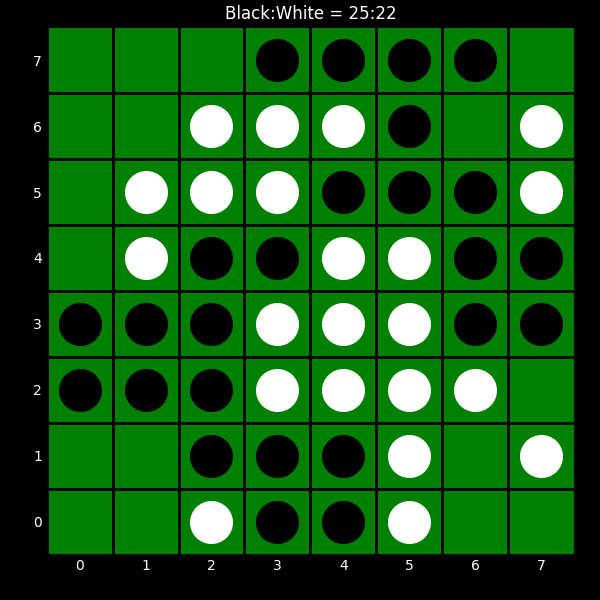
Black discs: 25
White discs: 22